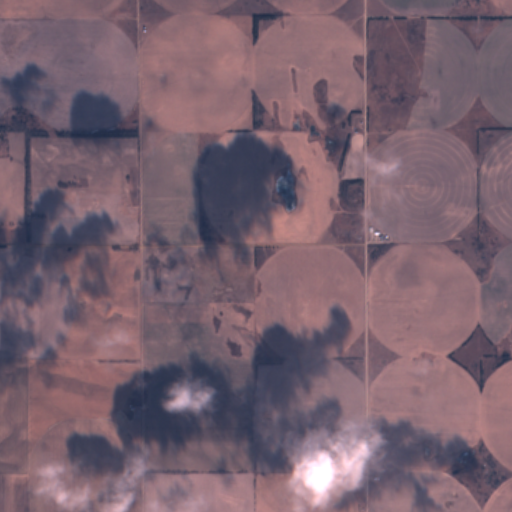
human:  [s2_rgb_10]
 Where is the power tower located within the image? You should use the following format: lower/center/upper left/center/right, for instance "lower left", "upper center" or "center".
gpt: There is no power tower in the image.